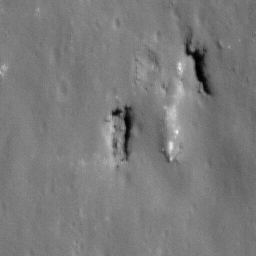
Pit: Proclus 1a
Host crater: Proclus
Host type: impact_melt
Lunar coordinates: latitude 16.297, longitude 46.894